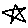
Label: star